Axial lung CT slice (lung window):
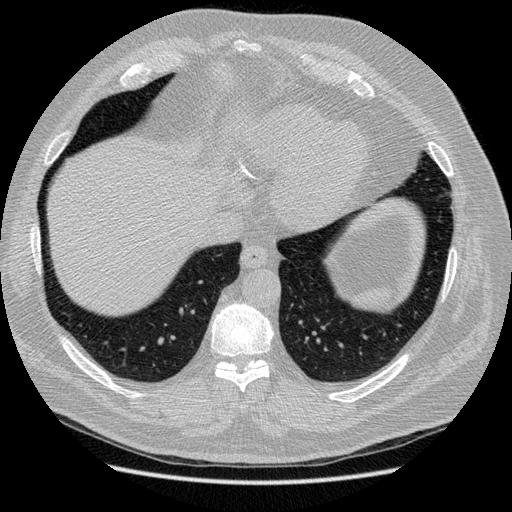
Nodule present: no